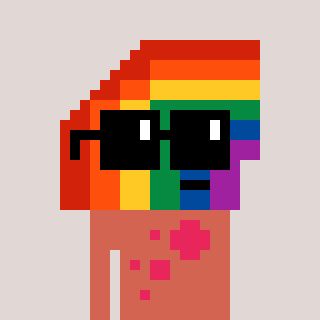
a pixel art character with square black sunglasses, a rainbow-shaped head and a peachy-colored body on a warm background